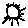
Label: sun